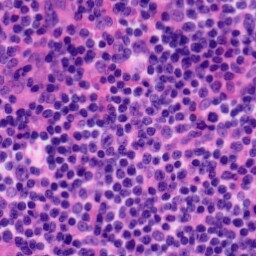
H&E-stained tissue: Tonsil